Field crop: maize
Growth stage: 2
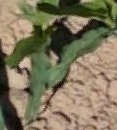
Species: maize